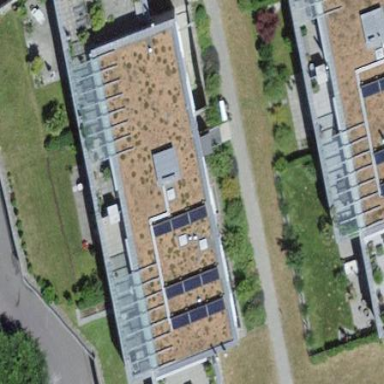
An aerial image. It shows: Apartment building with flat roof.